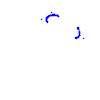
Particle: proton